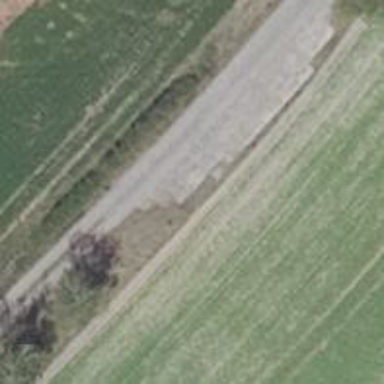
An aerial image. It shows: Passing place on the road.